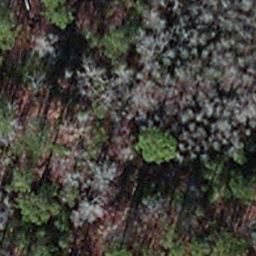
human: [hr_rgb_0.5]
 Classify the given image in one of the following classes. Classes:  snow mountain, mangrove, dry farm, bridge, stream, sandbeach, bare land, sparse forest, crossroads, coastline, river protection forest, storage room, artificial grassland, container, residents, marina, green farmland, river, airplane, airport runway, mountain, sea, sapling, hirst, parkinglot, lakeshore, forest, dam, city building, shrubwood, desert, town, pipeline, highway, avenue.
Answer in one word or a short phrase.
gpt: sapling